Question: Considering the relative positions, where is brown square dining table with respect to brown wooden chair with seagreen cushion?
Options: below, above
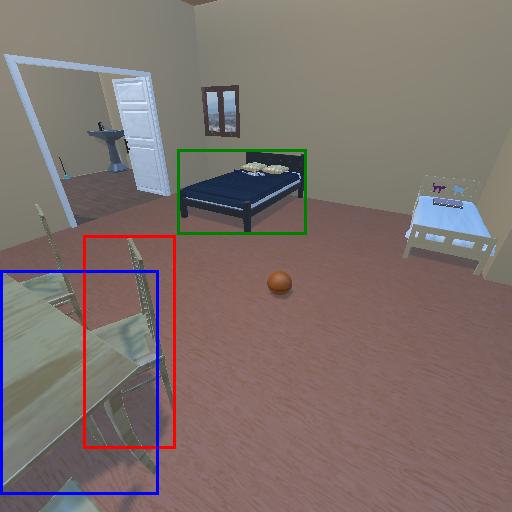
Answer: below